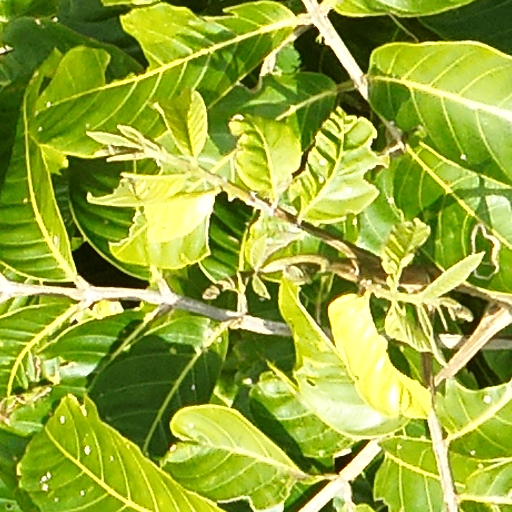
Species: Guarea guidonia
GBIF accepted scientific name: Guarea guidonia
Crown area (m\u00b2): 273.725